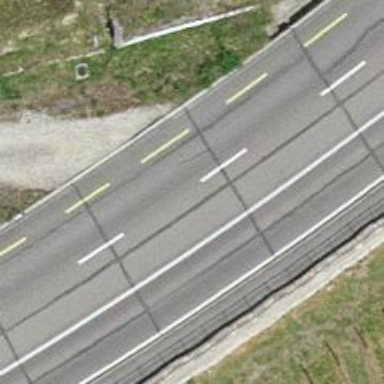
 featuring designated cycle lane on the left."